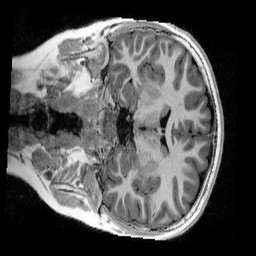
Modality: UNIT1_denoised
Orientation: coronal
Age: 9
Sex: male
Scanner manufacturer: siemens
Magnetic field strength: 3 T
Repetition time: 4 s
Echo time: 0.00303 s